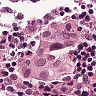
Metastatic tissue present: yes